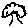
Label: tree